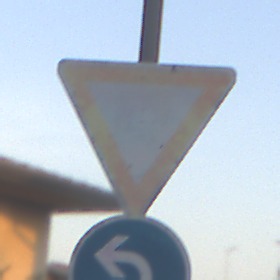
Verkehrszeichen: VorfahrtGewaehren
Zusatzzeichen unten: VorgeschriebeneFahrtrichtungLinks
Umgebung: Outdoor, Urban
Tageszeit: SunriseSunset
Wetter: Clear
Licht: Natural
Jahreszeit: NotSpecified
Kontrast: LowContrast